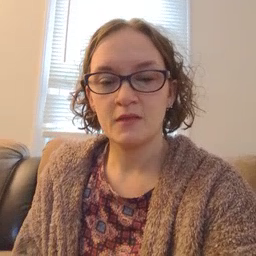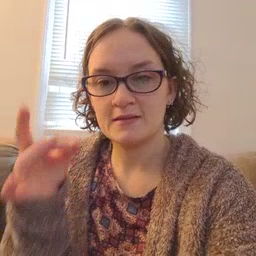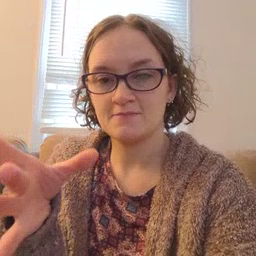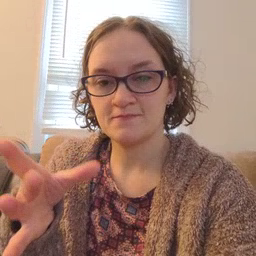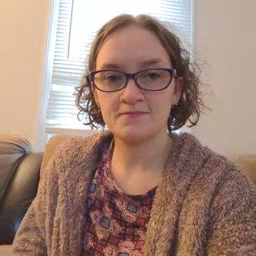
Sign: hate